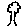
Label: tree